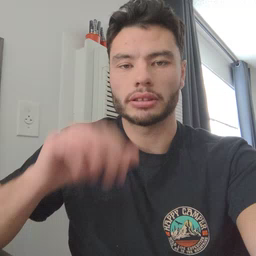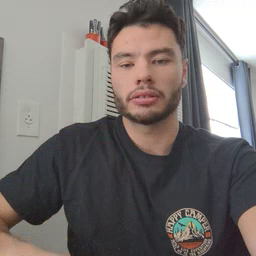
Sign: zipper